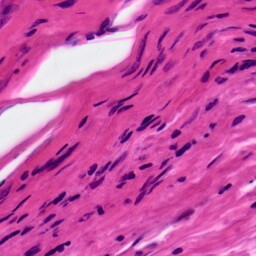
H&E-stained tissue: Ovarian